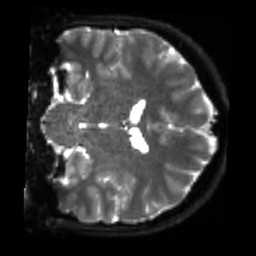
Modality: sbref
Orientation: coronal
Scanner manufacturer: siemens
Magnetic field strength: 3 T
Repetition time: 4 s
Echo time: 0.0594 s